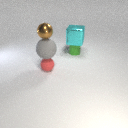
large cyan metal cube to the right of large gray rubber sphere